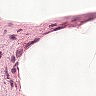
Metastatic tissue present: no